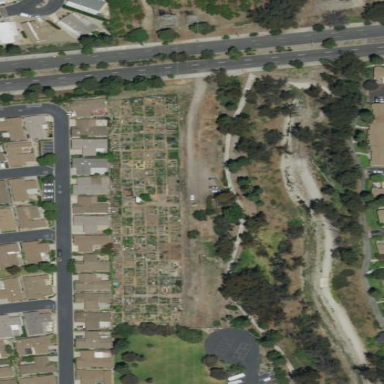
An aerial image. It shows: Allotments area.